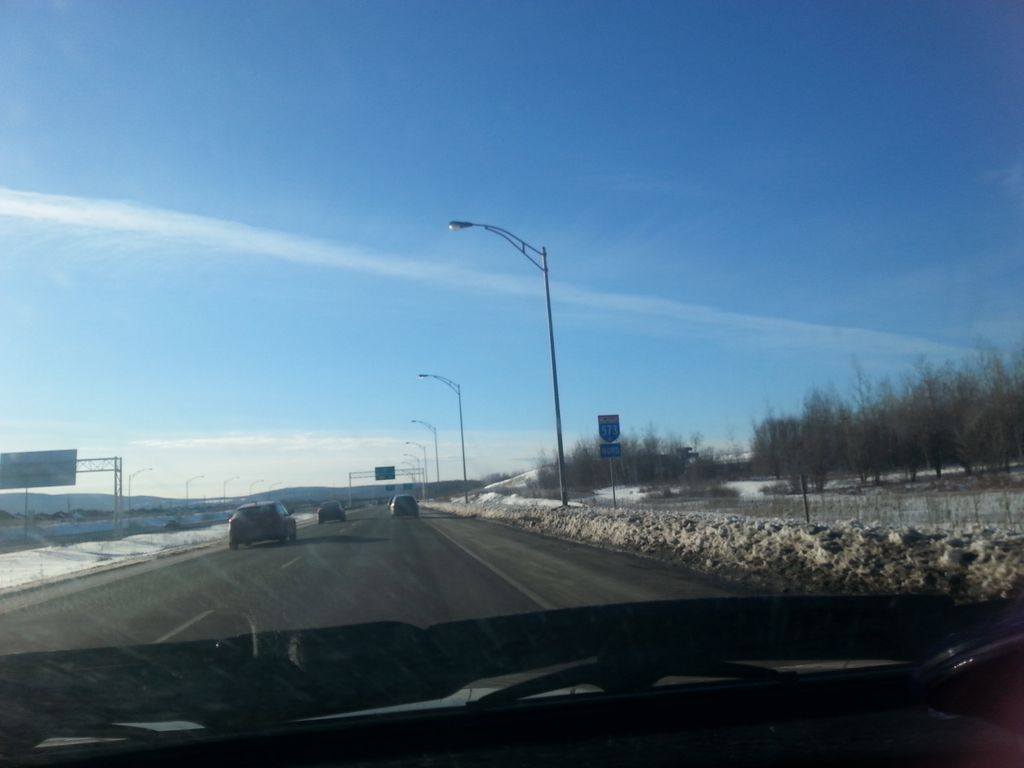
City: quebec_city